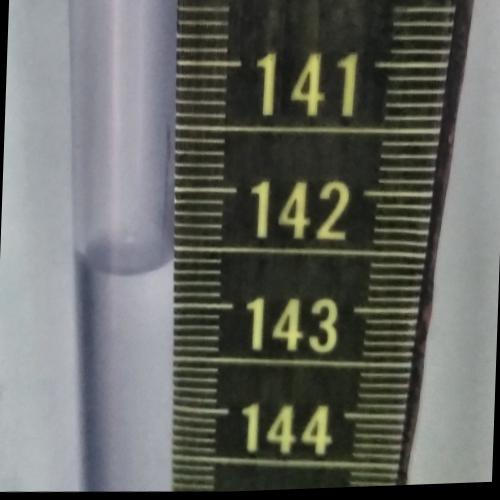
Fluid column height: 142.7 cm